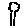
Label: tree